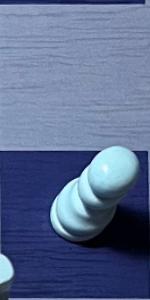
Label: Pawn_White